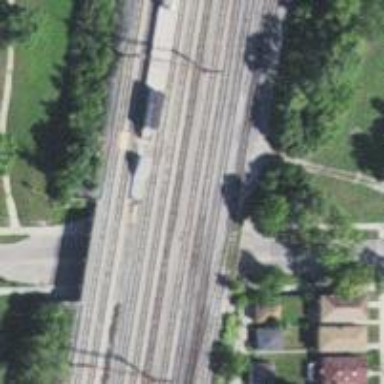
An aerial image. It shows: Railway spur service line on embankment.